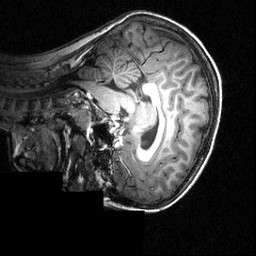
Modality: T1w
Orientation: sagittal
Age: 12
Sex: female
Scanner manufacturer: siemens
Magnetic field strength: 3.951 T
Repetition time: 1.5 s
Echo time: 0.00335 s